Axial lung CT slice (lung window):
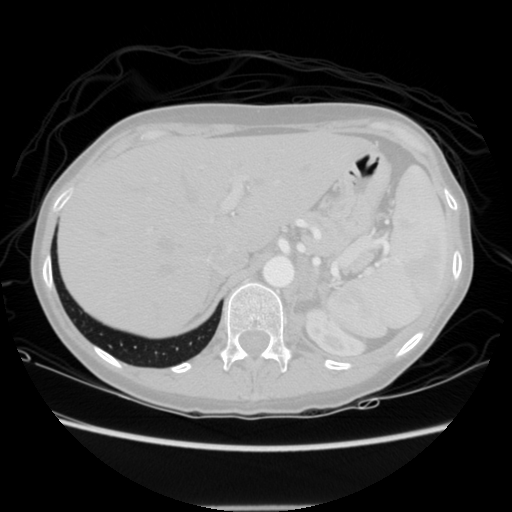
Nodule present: no